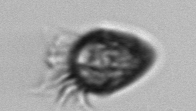
Label: Ciliophora